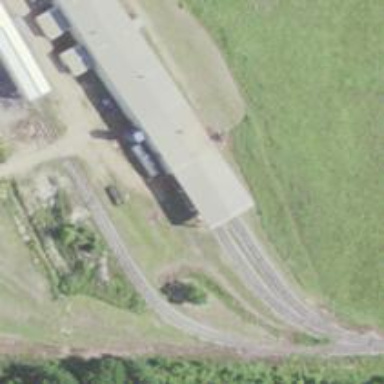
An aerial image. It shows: Railway spur service.